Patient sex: M
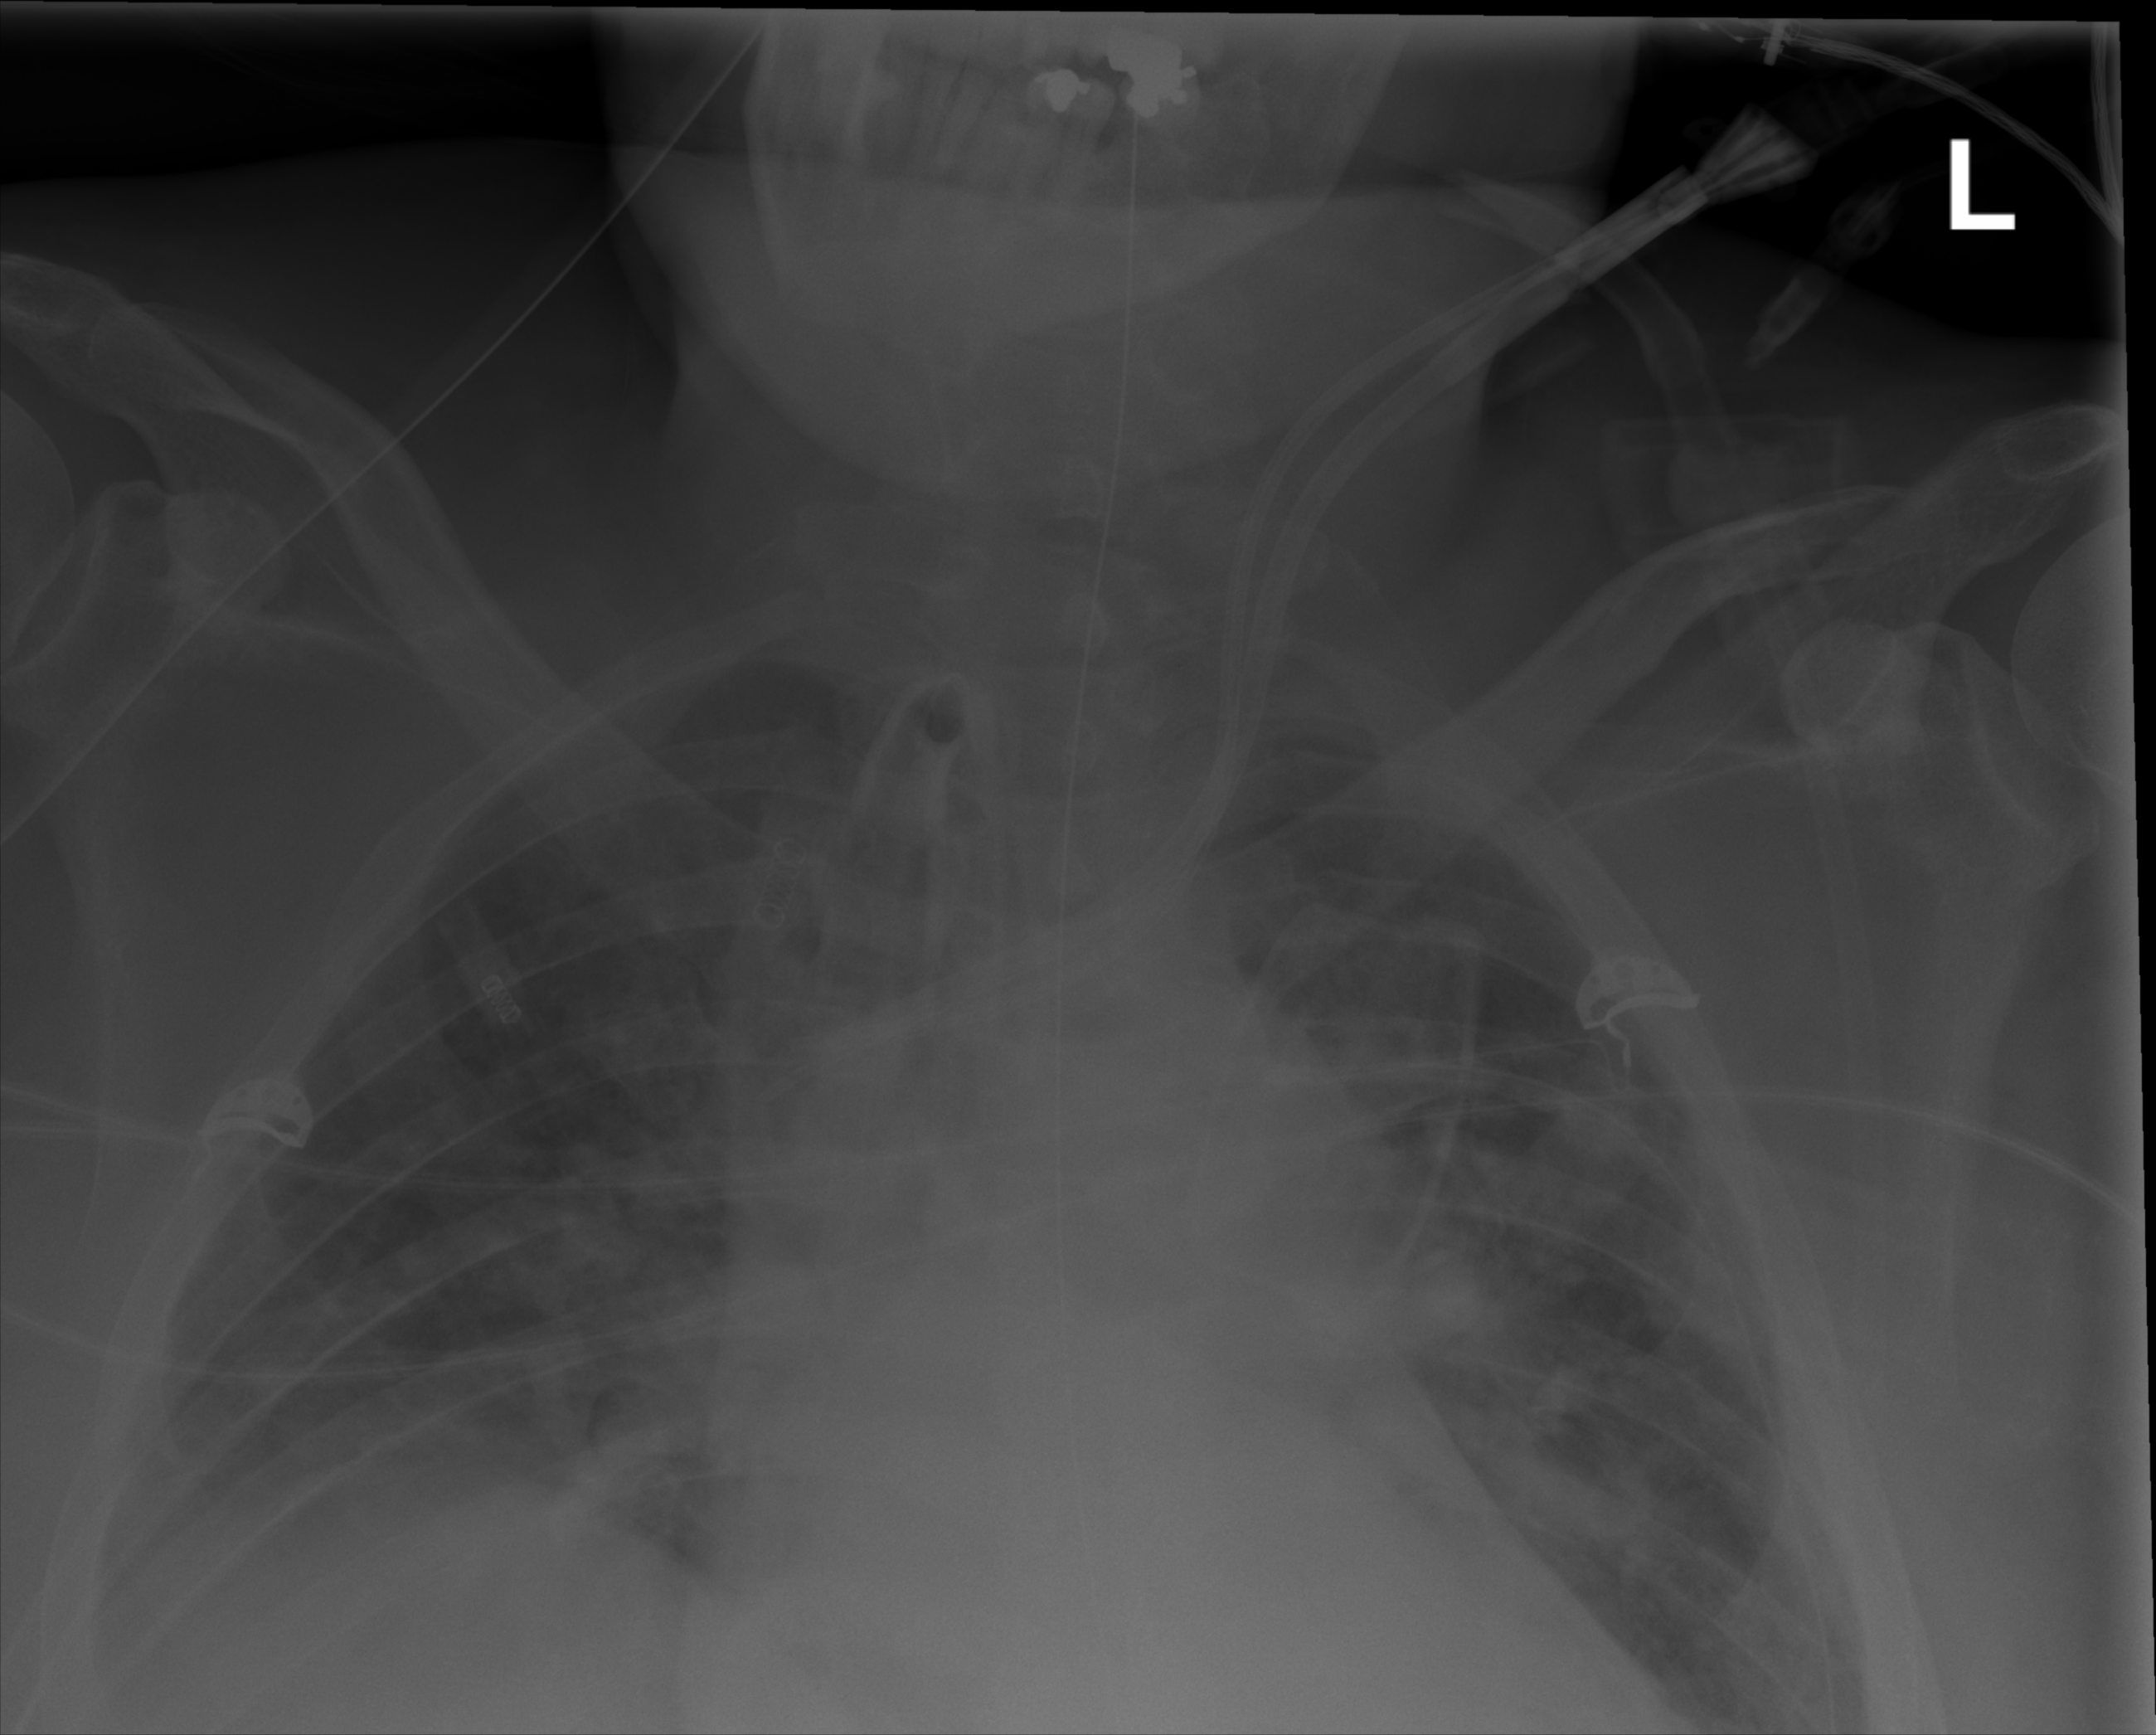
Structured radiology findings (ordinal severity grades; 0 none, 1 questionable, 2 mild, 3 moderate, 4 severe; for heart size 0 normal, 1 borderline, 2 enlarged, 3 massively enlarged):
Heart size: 2
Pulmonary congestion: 2
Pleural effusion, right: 0
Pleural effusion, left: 0
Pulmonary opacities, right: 2
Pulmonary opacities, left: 2
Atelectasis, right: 2
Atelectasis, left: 0